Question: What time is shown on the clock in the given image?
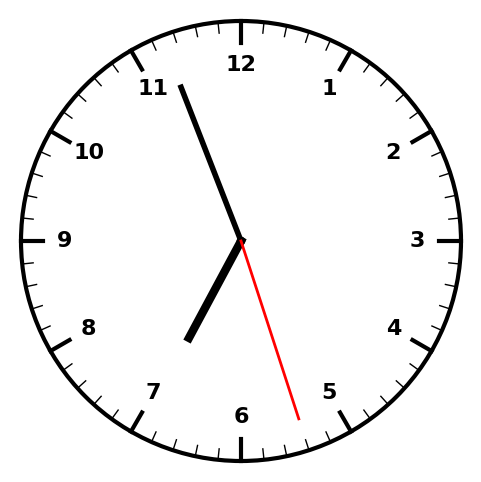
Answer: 06:56:27